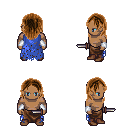
a pixel art fantasy rpg character, male body template, human, dark skin, blue tattered cape, robe skirt, brown long hairstyle, white cloth bracers, brown shoes, dagger, four views (front, back, left, right), 2x2 character sprite sheet, small pixel art, hard edges, no anti-aliasing